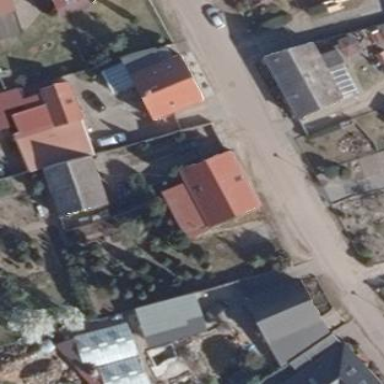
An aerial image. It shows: Simple house.